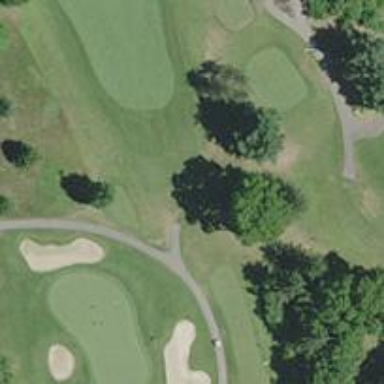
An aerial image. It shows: Footway that resembles golf path.